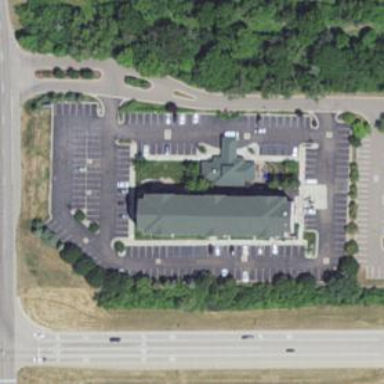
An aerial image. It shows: Hotel building.